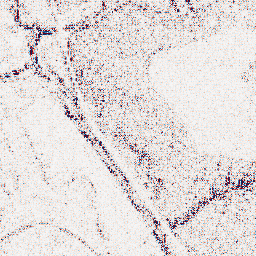
Category: wavelet
Decomposition family: wavelet_reverse_biorthogonal
Decomposition parameters: wavelet: rbio2.4
level: 1
Upsampling method: quadratic
Upsampling parameters: scale: 4
Upsampling scale: 4